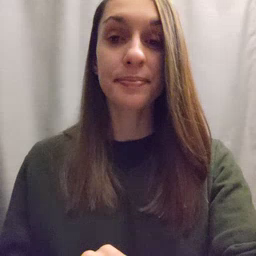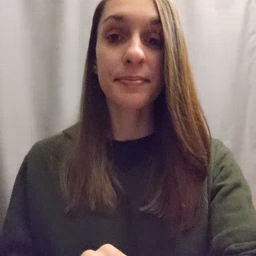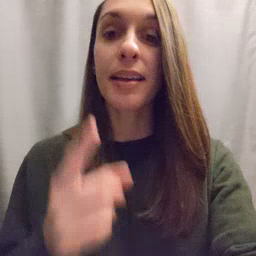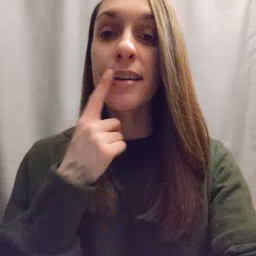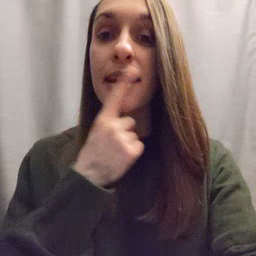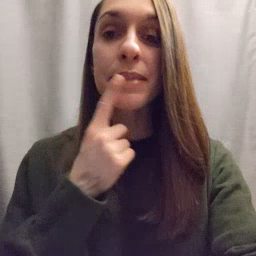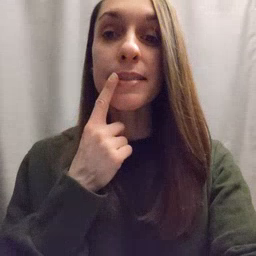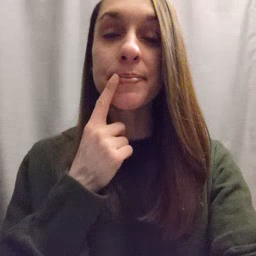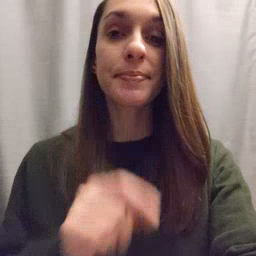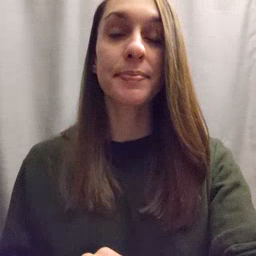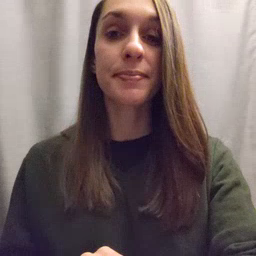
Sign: lips